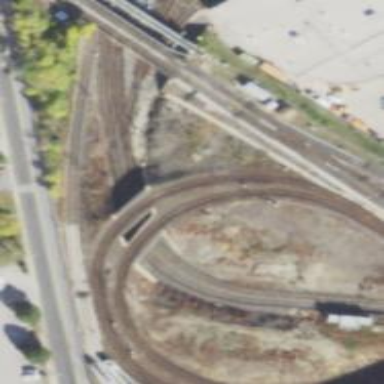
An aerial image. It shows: Bridge for electrified rail.